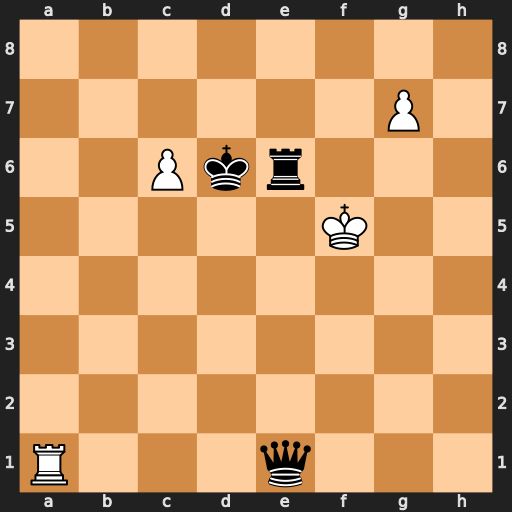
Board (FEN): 8/6P1/2Pkr3/5K2/8/8/8/R3q3
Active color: w
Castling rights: -
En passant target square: -
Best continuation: Rxe1 Rxe1 g8=Q Rf1+ Ke4